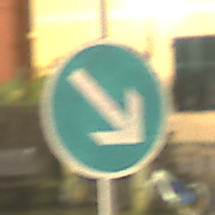
Verkehrszeichen: VorgeschriebeneVorbeifahrtRechts
Umgebung: Outdoor, Urban
Tageszeit: Night
Wetter: PartlyCloudy
Licht: Artificial
Jahreszeit: NotSpecified
Kontrast: HighContrast